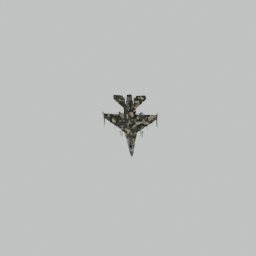
Label: mechanical